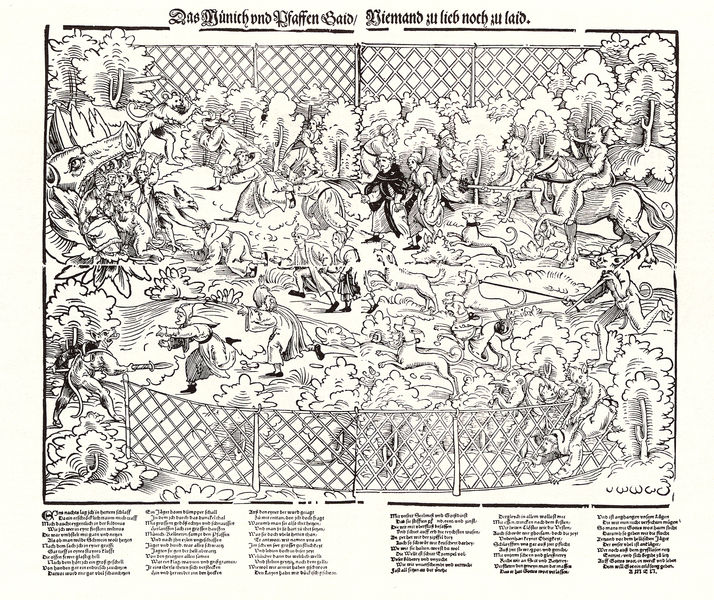
Titel: Jagd auf Mönche und Pfaffen
Künstler: Erhard Schön
Institution: (Seriendruck)
Schlagwörter: akt, angriff, baum, blätter, kampf, kopf, mann, nackt, schatten, weiß, bäume, landschaft, menschen, bewegung, frau, grau, holz, licht, männer, schwarz, szene, zeichnung, gürtel, hund, hunde, tiere, zaun, rahmen, bild, horn, feld, busch, büsche, gebüsch, gitter, sträucher, kutte, paar, pflanzen, kreis, pferd, pferde, reiter, stock, garten, reiten, holzschnitt, schrift, papier, laufen, grafik, graphik, spalten, zäune, angst, soldaten, karikatur, einfach, vergnügen, deutsch, tor, flucht, bad, spiel, schwein, buch, münchen, druck, radierung, stich, titel, seite, gefahr, illustration, schwarzweiß, text, waffen, zeitung, überfall, buchstaben, fliehen, lauf, überschrift, peitsche, zirkus, zoo, ritter, jagd, gestalten, manege, buchdruck, fisch, pfarrer, jäger, teufel, maul, mittelalter, märchen, fabelwesen, mönch, geistliche, mönche, schwänze, ballustrade, kutten, speer, speere, zeilen, kupferstich, karneval, ungeheuer, altdeutsch, jagen, dämonen, monster, traktat, einblattdruck, sau, erzählung, gewimmel, majuskel, kapuzen, jagdszenen, pfaffen, schriftkolumnen, greafik, parforcejagd, silhoutten, nschen, nn, possen, münich, kmünchen